Interaction volume radius: 10 \u00c5
Interaction volume height: 10 \u00c5
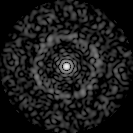
Disorder parameter: 0.8286